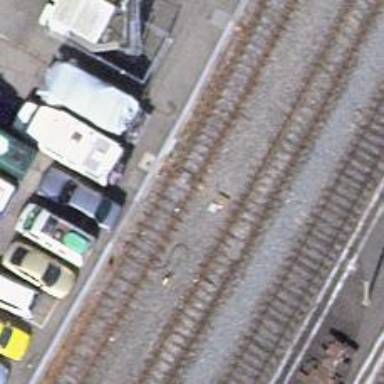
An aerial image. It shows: Railway switch.